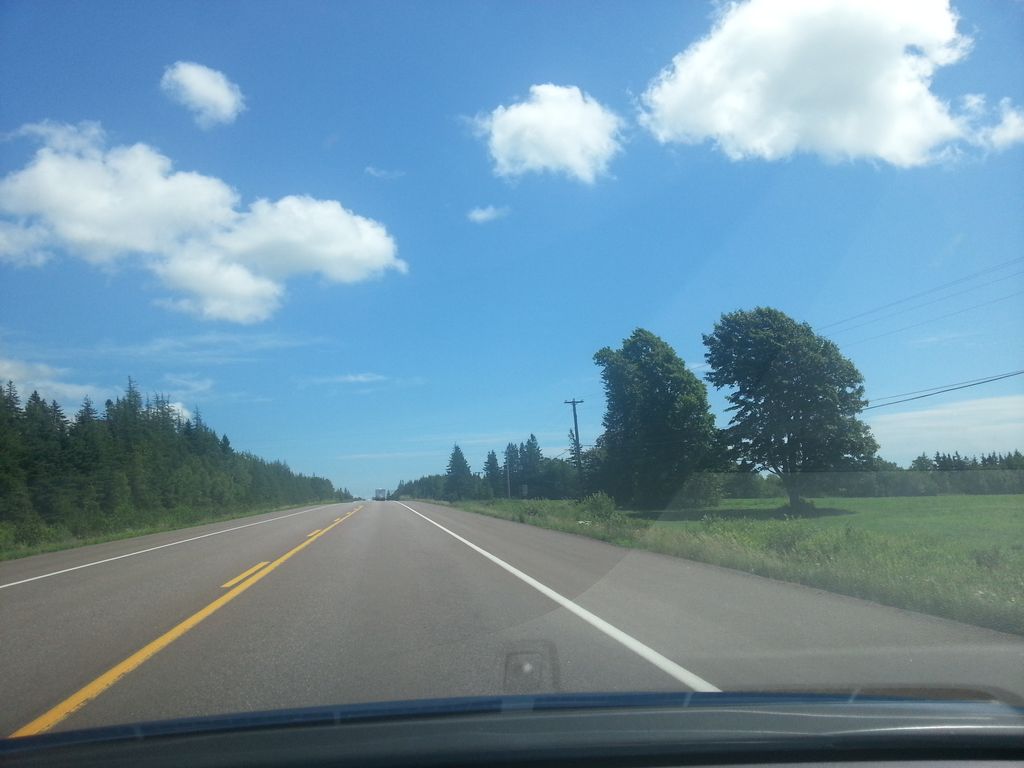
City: charlottetown